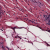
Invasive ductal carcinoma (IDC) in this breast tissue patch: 0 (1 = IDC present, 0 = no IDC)